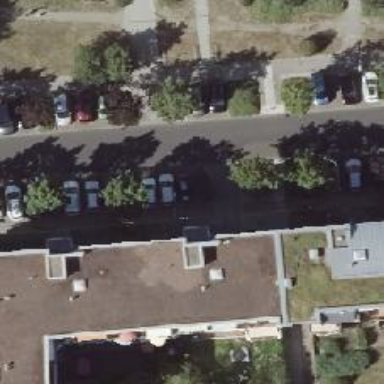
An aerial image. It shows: Parking entrance.